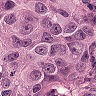
Metastatic tissue present: yes